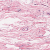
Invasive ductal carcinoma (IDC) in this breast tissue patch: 0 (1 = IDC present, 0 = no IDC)